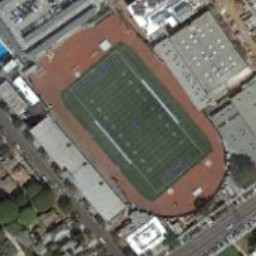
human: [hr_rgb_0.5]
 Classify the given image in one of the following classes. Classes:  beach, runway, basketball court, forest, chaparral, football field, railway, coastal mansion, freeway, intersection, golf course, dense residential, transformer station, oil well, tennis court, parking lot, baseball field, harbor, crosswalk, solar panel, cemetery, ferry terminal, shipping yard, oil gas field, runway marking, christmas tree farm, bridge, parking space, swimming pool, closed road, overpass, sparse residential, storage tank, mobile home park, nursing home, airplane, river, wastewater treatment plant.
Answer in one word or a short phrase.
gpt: football field